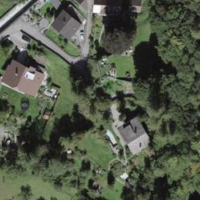
EUNIS habitat code: 55
Species observed at this site:
Corylus avellana
Buxus sempervirens